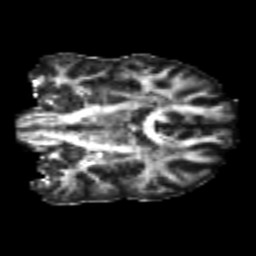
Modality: FA
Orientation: coronal
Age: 24
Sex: male
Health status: healthy
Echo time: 0.074 s